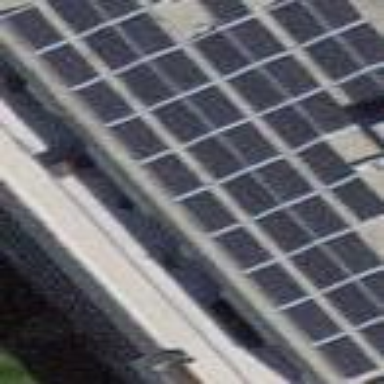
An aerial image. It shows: Solar power generator utilizing photovoltaic technology with solar photovoltaic panels.